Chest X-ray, PA view. Patient: 41 years old, sex F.
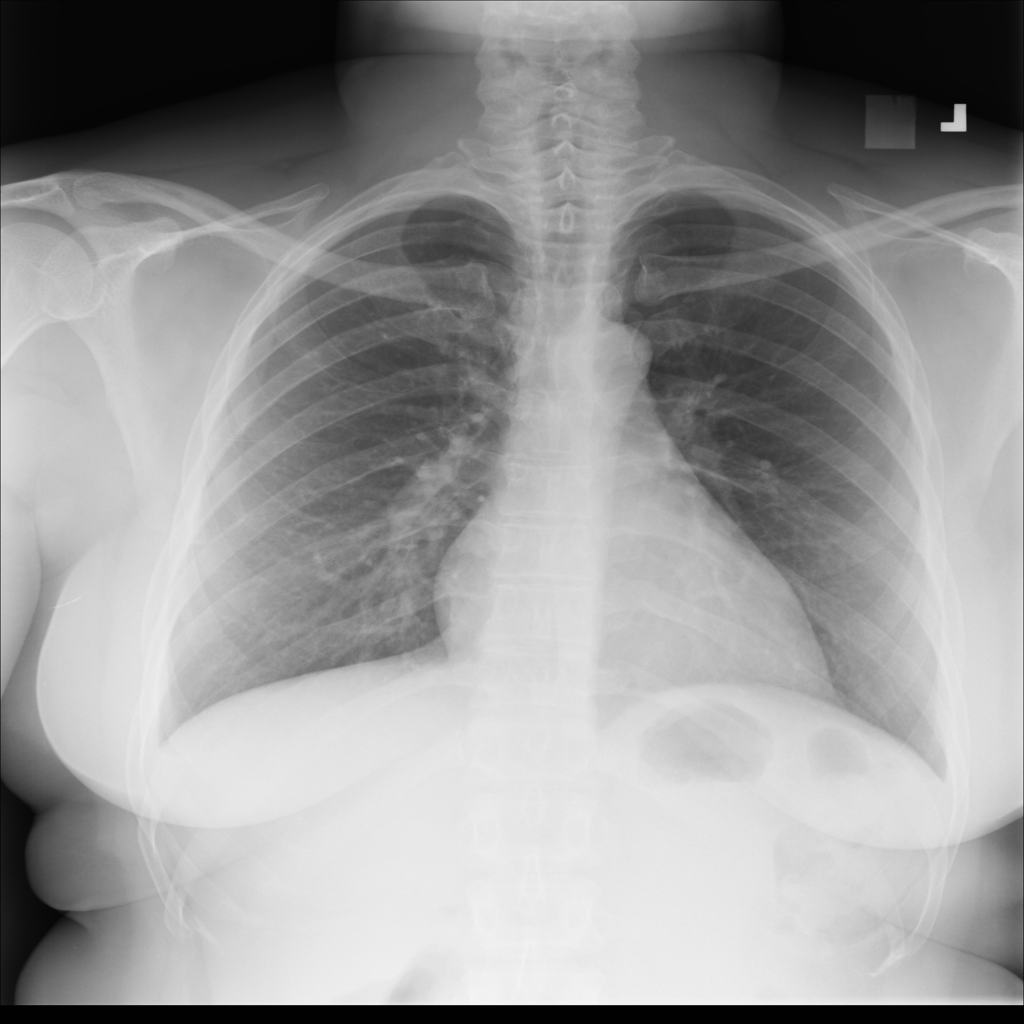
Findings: No Finding